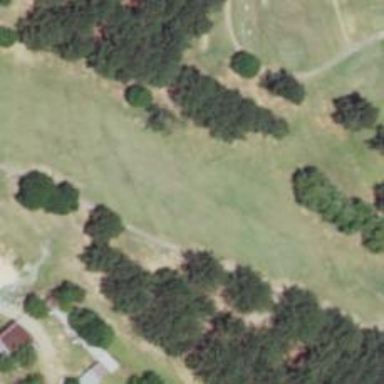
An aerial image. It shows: Golf hole.